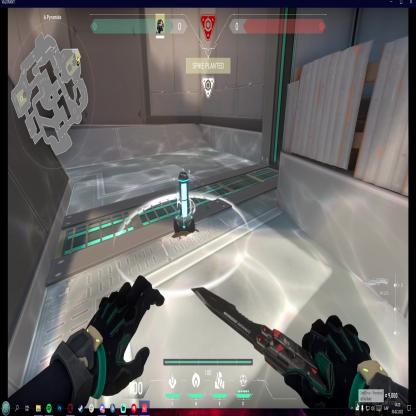
Label: planted spike